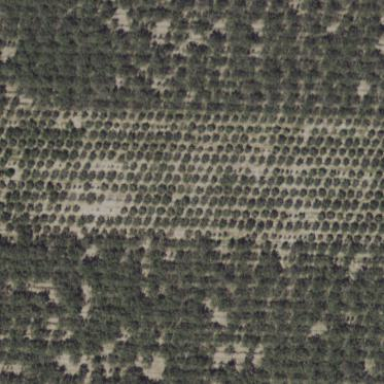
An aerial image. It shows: Orchard filled with almond trees.